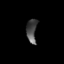
Tissue: lung
Cell type: T cells
Senescence score: 0.1893
Nuclear area (px): 240
Mean DAPI intensity: 77.467